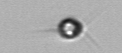
Label: Acanthoica_quattrospina